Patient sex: M
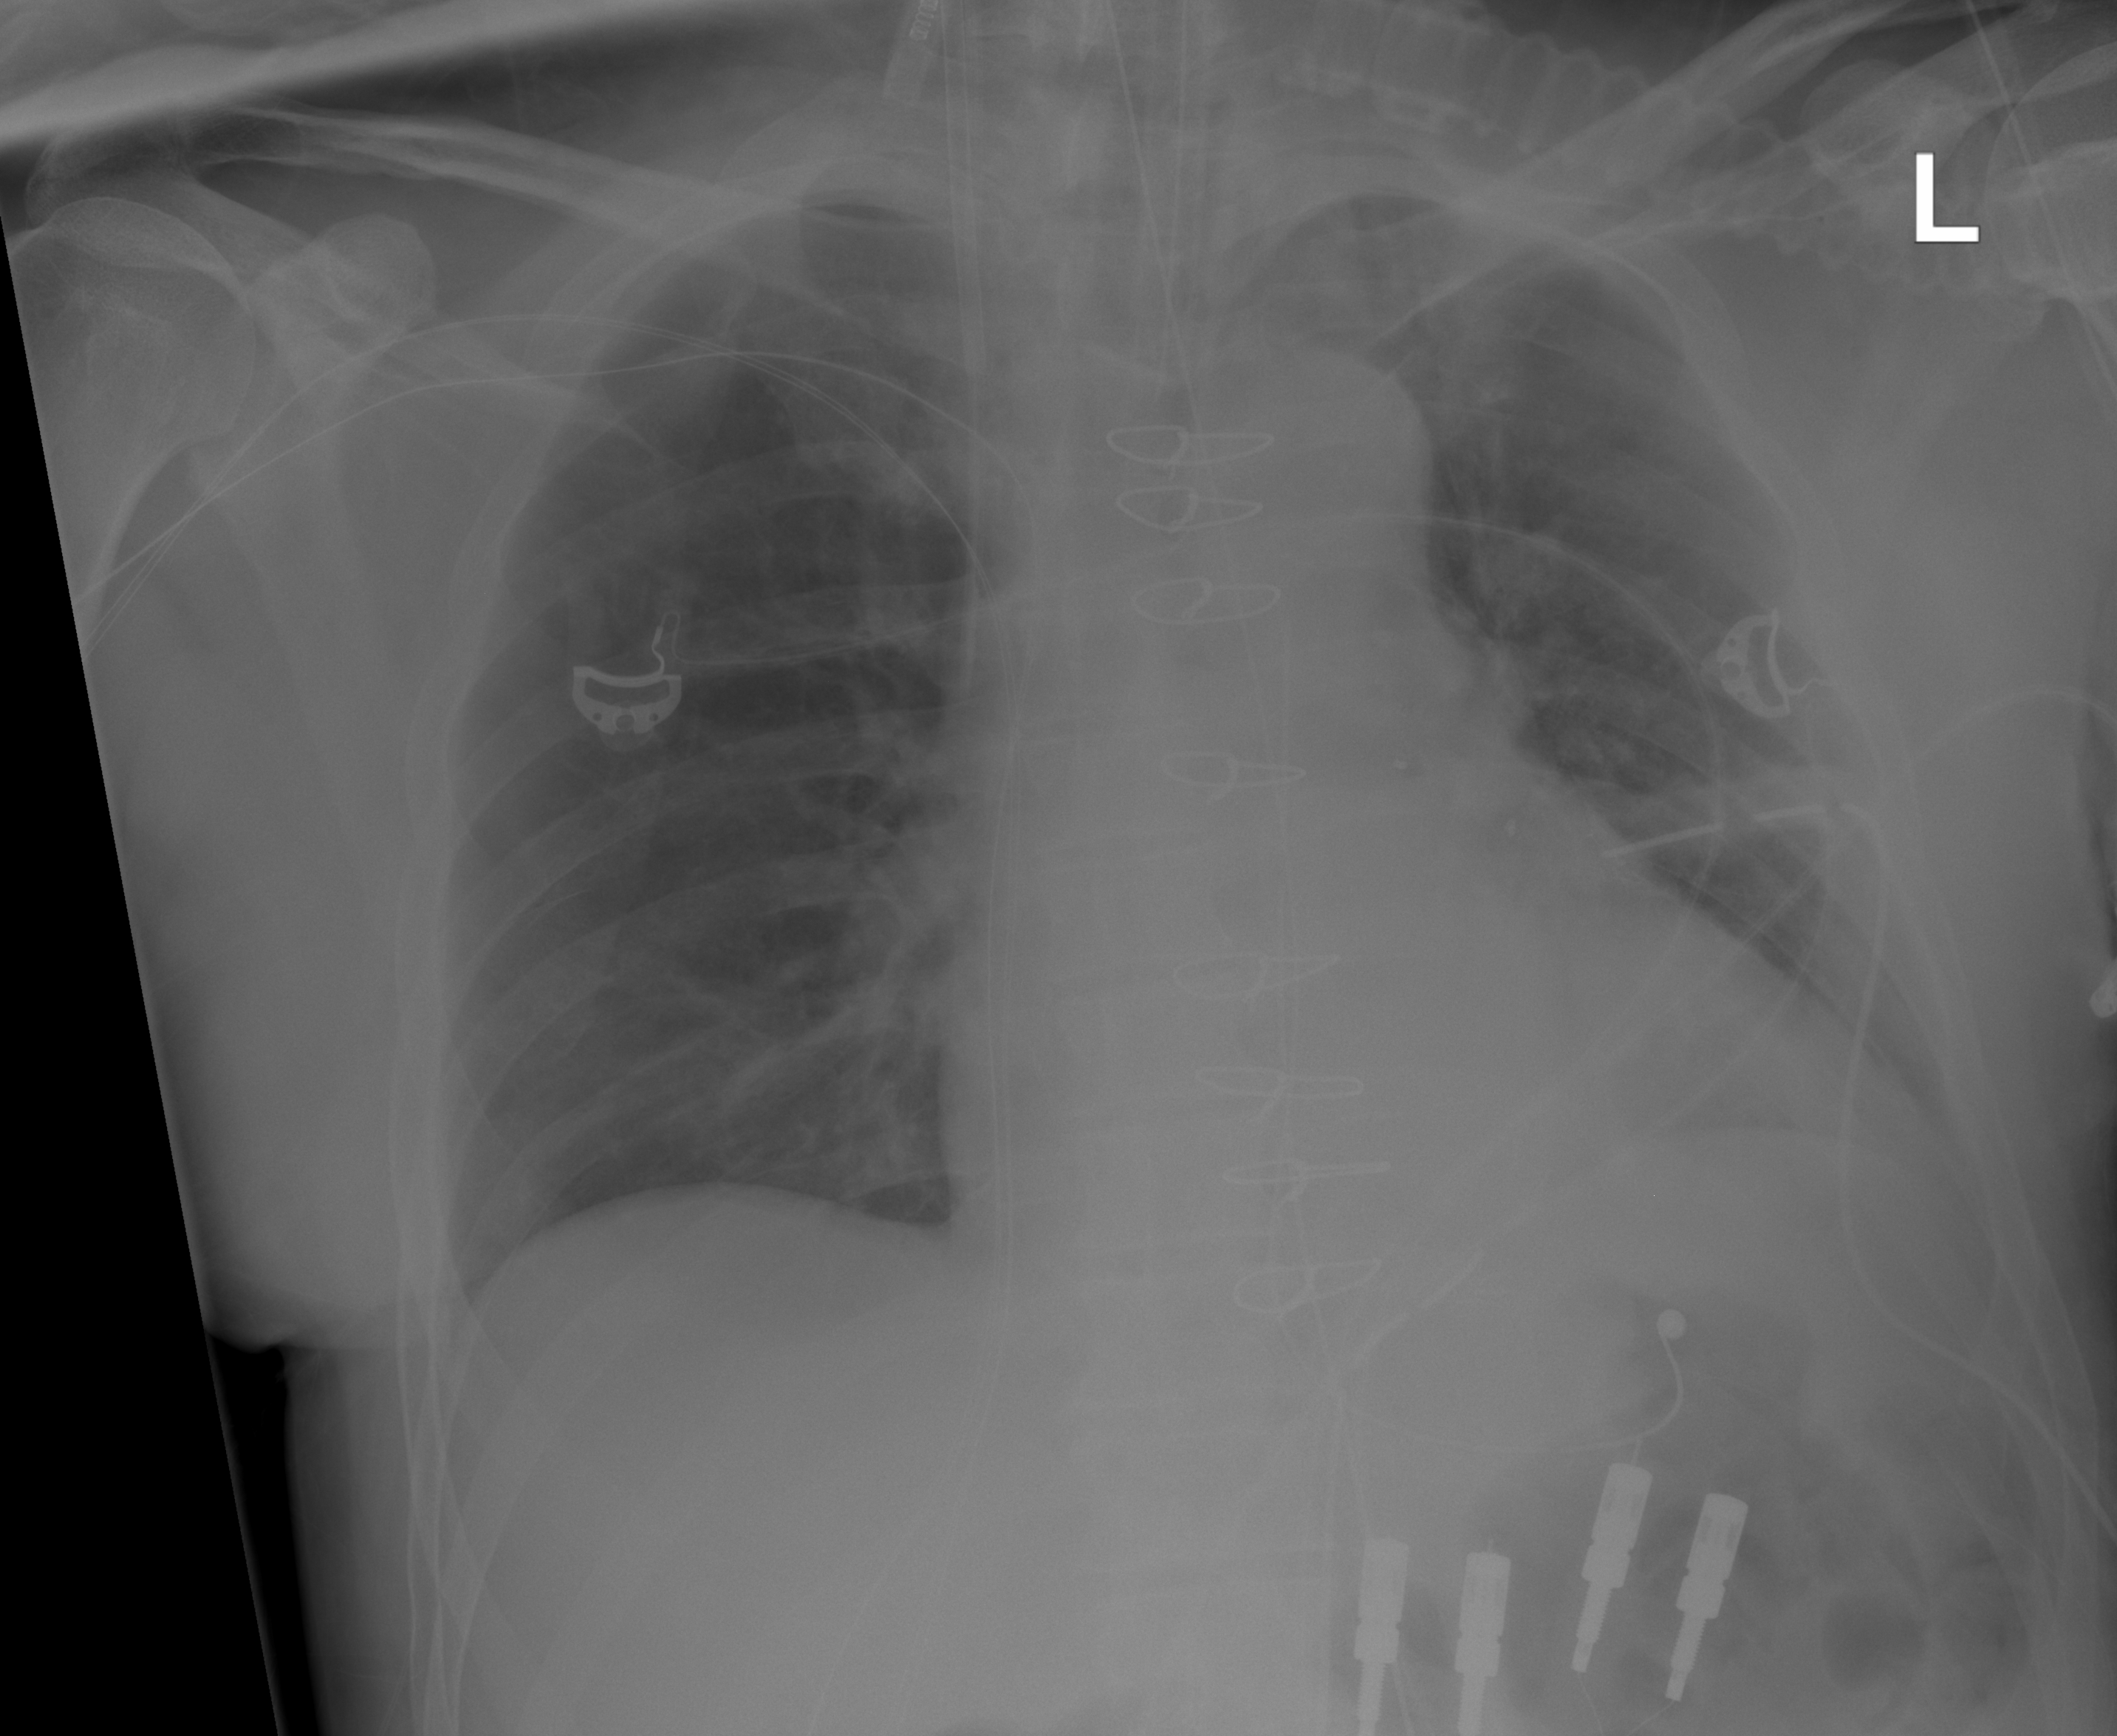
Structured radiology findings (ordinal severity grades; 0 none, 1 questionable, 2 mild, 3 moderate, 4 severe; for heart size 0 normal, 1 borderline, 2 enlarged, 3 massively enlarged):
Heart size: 2
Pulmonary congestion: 2
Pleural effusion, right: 0
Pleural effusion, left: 0
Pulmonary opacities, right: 0
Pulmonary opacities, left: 0
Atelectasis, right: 0
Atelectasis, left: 0